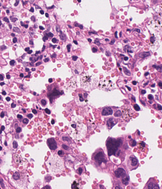
Tumor epithelial tissue: yes
Tumor-associated stroma tissue: yes
Normal tissue: no